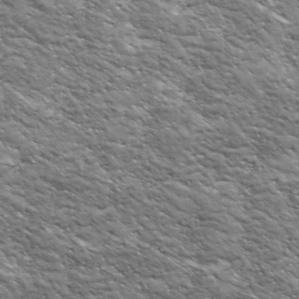
Label: frost